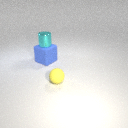
large blue rubber cube to the left of small yellow rubber sphere